Question: I have a simple question. How can I shift a linear array in 3 dimensions?
It seems too work but in the X & Y axis i got an index problem.
The reson why I wanna do this is simple. I want to create a volumetric terrain with a chunk buffer, so i only have to recalulate values on the edges when the viewport is moving.
I have read an article about this system :
> Essentially they provide a way to scroll a potentially infinite data
field through a fixed size multi-resolution cache.
So my pipline for the generation part would be:
1. When viewport moves get axis
2. Shift the axis
3. Generate some noise only for the new cells
4. Triangulate the new cells
5. Update all cell positions

Here are my other images:
<URL>
'''
public int size;
public float speed;
private byte[] volume;
private byte[] shifted;
public bool widthShift, heightShift, depthShift;
private int widthOffset = 0;
private int heightOffset = 0;
private int depthOffset = 0;
private float time = 0;
private int cube;
void Start()
{
volume = new byte[size * size * size];
shifted = new byte[size * size * size];
cube = size * size * size;
for (int x = 0; x < size; x++)
for (int y = 0; y < size; y++)
for(int z = 0; z < size; z++)
volume[x + y * size + z * size * size] = (x == 0 || y == 0 || z == 0) ? (byte)1 : (byte)0;
}
void Update()
{
time += Time.fixedDeltaTime * speed;
if (time > 1)
{
time = 0;
widthOffset = (widthOffset >= size) ? 0 : widthOffset;
heightOffset = (heightOffset >= size) ? 0 : heightOffset;
depthOffset = (depthOffset >= size) ? 0 : depthOffset;
if (widthShift)
widthOffset++;
else
widthOffset = 0;
if (heightShift)
heightOffset++;
else
heightOffset = 0;
if (depthShift)
depthOffset++;
else
depthOffset = 0;
Shift(widthOffset, heightOffset, depthOffset);
}
}
void Shift(int xOff, int yOff, int zOff)
{
for (int x = 0; x < size; x++)
for (int y = 0; y < size; y++)
for(int z = 0; z < size; z++)
{
int i = ((x + xOff) + (y + yOff) * size + (z + zOff) * size * size);
i = (i >= cube) ? (i - cube) : i;
shifted[x + y * size + z * size * size] = volume[i];
}
}
void OnDrawGizmos()
{
if(Application.isPlaying)
for(int x = 0; x < size; x++)
for(int y = 0; y < size; y++)
for(int z = 0; z < size; z++)
{
Gizmos.color = (shifted[x + y * size + z * size * size] == 1) ? new Color32(0, 255, 0, 255) : new Color32(255, 0, 0, 4);
Gizmos.DrawWireCube(new Vector3(x + 0.5f, y + 0.5f, z + 0.5f), new Vector3(0.95f, 0.95f, 0.95f));
}
}
'''
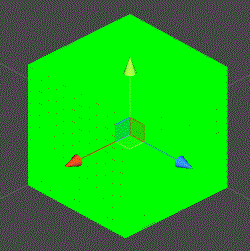
Answer: Give it a try:
'''
void Shift(int xOff, int yOff, int zOff)
{
for (int x = 0; x < size; x++)
for (int y = 0; y < size; y++)
for(int z = 0; z < size; z++)
{
int nx = (x + xOff) % size;
int ny = (y + yOff) % size;
int nz = (z + zOff) % size;
int i = (nx + ny * size + nz * size * size);
shifted[x + y * size + z * size * size] = volume[i];
}
}
'''